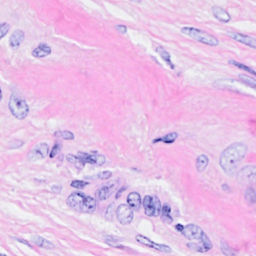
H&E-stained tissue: Breast